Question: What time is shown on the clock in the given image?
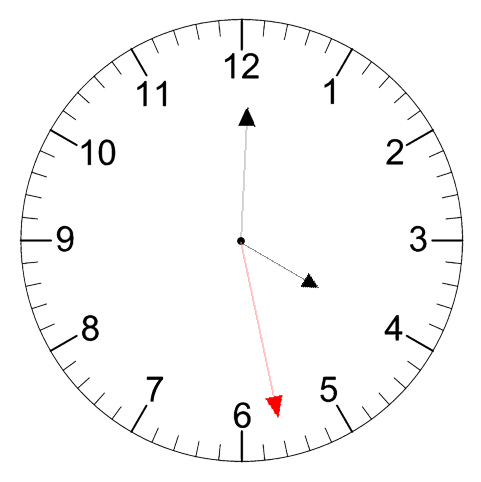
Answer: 04:00:28